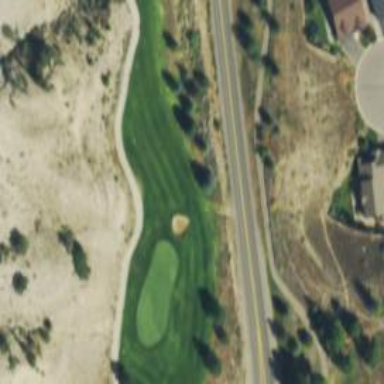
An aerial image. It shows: Golf hole.